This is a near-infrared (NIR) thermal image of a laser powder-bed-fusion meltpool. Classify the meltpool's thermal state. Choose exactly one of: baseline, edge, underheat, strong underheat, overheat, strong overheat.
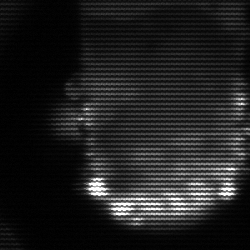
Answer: baseline